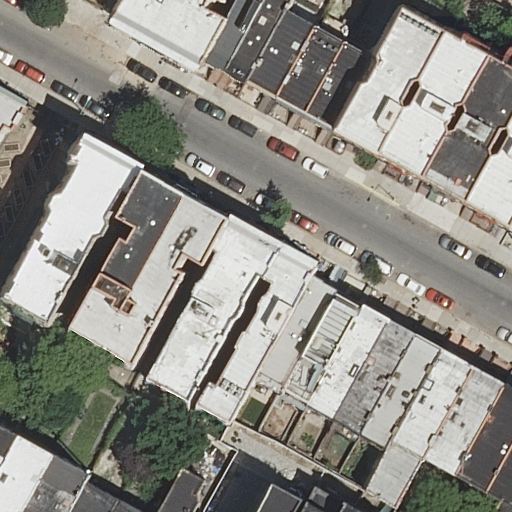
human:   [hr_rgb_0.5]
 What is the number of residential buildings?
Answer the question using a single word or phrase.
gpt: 33

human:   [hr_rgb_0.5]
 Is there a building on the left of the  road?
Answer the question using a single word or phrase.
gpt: yes

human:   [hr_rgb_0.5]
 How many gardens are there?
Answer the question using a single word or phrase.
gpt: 1

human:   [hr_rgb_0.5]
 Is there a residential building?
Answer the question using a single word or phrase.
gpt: yes

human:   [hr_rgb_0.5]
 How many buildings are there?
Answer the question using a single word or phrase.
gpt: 33

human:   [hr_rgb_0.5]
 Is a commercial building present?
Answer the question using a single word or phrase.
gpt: no

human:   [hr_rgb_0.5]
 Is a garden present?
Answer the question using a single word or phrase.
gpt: yes

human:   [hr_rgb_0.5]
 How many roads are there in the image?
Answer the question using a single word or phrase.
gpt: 1

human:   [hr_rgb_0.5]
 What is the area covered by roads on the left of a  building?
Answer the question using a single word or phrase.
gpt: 0m2

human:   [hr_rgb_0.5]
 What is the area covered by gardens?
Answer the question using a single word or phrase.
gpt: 216m2

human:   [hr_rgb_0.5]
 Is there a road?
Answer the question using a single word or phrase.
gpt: yes

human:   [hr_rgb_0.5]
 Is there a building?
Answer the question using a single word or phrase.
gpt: yes

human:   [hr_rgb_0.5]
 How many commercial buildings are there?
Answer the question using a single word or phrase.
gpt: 0

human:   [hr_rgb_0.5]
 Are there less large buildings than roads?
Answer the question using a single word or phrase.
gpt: no

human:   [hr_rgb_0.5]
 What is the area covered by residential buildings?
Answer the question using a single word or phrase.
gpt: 6624m2

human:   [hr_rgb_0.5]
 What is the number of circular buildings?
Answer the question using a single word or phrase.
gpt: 0

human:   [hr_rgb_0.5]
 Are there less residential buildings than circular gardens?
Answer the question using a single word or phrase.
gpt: no

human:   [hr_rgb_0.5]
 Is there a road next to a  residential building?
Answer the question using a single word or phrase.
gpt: yes

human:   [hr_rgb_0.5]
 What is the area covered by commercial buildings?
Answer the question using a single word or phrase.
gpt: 0m2

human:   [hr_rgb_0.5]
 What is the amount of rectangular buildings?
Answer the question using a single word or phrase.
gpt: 20

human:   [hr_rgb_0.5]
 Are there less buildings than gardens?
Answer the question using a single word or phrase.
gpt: no

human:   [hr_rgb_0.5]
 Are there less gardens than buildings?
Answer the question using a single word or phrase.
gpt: yes

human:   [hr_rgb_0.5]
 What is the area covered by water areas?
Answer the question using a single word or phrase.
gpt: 0m2

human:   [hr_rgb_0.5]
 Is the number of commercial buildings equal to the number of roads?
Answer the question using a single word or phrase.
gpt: no

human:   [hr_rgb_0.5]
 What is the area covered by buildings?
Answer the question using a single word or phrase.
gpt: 6624m2

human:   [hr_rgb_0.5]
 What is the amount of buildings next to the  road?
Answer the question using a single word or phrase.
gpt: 33

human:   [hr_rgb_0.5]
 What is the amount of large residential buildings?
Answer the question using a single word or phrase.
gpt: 2

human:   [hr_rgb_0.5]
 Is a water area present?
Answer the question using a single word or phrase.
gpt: no

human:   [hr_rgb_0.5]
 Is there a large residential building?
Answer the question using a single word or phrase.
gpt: yes

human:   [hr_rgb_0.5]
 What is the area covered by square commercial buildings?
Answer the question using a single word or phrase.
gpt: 0m2

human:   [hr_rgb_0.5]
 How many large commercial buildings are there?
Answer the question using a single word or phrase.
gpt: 0

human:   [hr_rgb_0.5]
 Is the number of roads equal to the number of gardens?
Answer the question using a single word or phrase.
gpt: yes

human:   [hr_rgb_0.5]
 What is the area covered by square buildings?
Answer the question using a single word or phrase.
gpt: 0m2

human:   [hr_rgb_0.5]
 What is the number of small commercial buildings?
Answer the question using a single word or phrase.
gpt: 0

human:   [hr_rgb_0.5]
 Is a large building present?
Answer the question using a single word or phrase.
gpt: yes

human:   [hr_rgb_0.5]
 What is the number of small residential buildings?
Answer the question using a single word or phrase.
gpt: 8

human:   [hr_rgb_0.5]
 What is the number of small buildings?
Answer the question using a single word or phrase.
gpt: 8

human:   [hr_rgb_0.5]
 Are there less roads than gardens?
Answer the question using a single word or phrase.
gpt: no

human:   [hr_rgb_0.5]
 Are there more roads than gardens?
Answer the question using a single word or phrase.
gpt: no

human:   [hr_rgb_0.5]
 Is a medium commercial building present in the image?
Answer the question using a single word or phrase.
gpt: no

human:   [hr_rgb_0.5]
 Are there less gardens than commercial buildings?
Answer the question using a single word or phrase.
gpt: no

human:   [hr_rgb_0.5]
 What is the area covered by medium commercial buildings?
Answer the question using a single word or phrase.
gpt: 0m2

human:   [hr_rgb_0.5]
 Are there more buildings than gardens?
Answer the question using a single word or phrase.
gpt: yes

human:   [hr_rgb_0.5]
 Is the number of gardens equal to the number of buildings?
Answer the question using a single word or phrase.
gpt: no

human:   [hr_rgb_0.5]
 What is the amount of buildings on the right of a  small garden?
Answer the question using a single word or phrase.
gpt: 0

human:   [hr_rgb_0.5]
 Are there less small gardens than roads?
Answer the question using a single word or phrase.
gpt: yes

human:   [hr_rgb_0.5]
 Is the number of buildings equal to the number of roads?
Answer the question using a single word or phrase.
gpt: no

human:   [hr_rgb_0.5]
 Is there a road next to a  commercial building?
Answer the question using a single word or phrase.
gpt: no

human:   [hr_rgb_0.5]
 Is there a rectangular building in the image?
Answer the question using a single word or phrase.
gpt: yes

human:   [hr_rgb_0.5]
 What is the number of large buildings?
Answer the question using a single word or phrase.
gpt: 2

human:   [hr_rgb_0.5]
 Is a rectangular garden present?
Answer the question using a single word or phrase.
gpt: yes

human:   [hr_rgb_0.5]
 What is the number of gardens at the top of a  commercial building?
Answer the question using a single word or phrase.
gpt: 0

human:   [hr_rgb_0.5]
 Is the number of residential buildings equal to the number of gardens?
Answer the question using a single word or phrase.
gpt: no

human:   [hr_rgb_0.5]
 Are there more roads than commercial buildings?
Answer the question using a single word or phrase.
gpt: yes

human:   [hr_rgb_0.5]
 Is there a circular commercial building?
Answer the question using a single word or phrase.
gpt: no

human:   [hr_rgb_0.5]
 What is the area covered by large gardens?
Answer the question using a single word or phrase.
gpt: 0m2

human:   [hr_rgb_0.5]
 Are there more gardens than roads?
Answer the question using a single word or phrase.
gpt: no

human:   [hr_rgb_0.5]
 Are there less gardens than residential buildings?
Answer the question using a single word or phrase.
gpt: yes

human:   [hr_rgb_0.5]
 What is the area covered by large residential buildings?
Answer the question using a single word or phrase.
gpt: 1908m2

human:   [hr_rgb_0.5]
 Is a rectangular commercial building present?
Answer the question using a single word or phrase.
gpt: no

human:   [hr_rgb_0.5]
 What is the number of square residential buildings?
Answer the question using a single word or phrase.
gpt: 0

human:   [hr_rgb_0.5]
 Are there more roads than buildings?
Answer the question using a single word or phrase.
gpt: no

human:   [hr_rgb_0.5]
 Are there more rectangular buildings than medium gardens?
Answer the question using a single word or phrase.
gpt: yes

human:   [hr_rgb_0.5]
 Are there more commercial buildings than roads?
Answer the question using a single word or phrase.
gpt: no